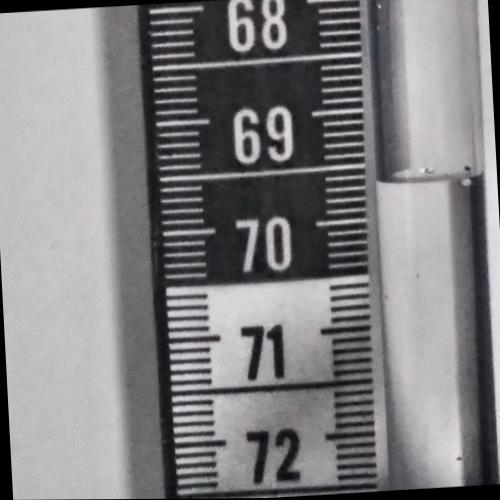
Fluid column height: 69.7 cm